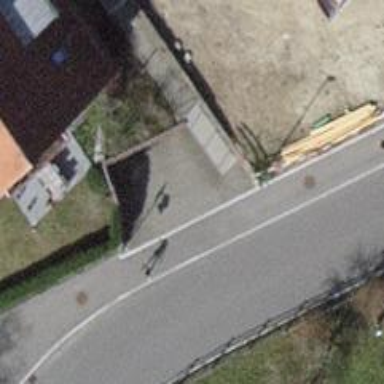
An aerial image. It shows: Driveway made of paving stones.